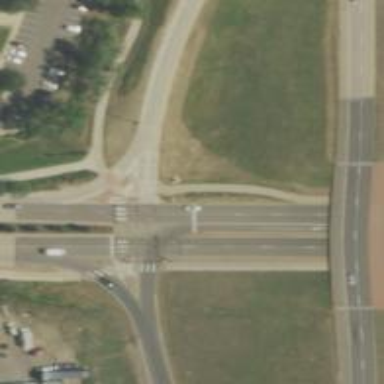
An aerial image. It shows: Trunk link highway.